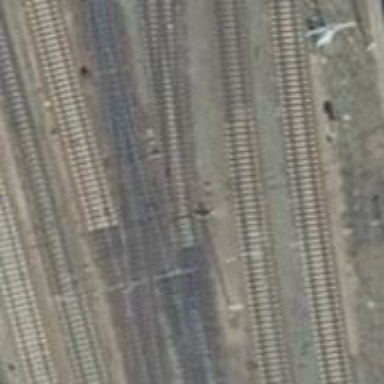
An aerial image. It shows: Railway track with contact lines for electrification.